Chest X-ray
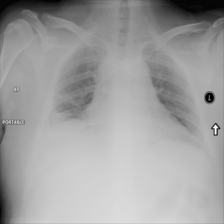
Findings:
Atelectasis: positive
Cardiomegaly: negative
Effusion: negative
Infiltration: negative
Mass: negative
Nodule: negative
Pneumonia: negative
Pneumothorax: negative
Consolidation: negative
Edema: negative
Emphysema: negative
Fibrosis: negative
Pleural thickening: negative
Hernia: negative